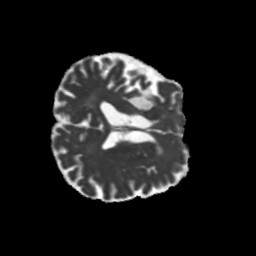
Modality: MD
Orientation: axial
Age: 74
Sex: male
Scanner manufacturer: siemens
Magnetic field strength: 3 T
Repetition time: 5.25 s
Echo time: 0.08 s